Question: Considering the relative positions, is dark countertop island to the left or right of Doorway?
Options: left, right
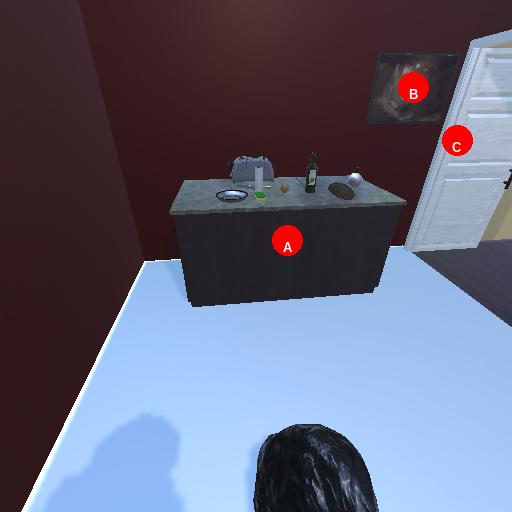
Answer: left